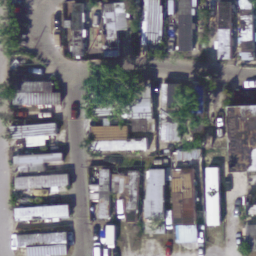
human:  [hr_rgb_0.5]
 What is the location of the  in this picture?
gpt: i cannot see it